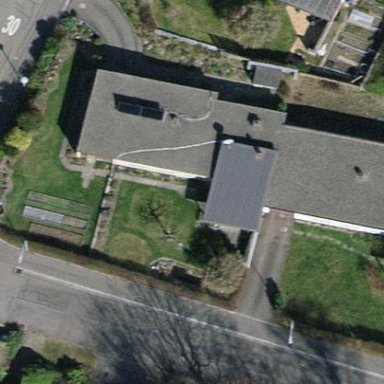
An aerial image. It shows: Building with flat roof.